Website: home-depot
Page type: address-validator
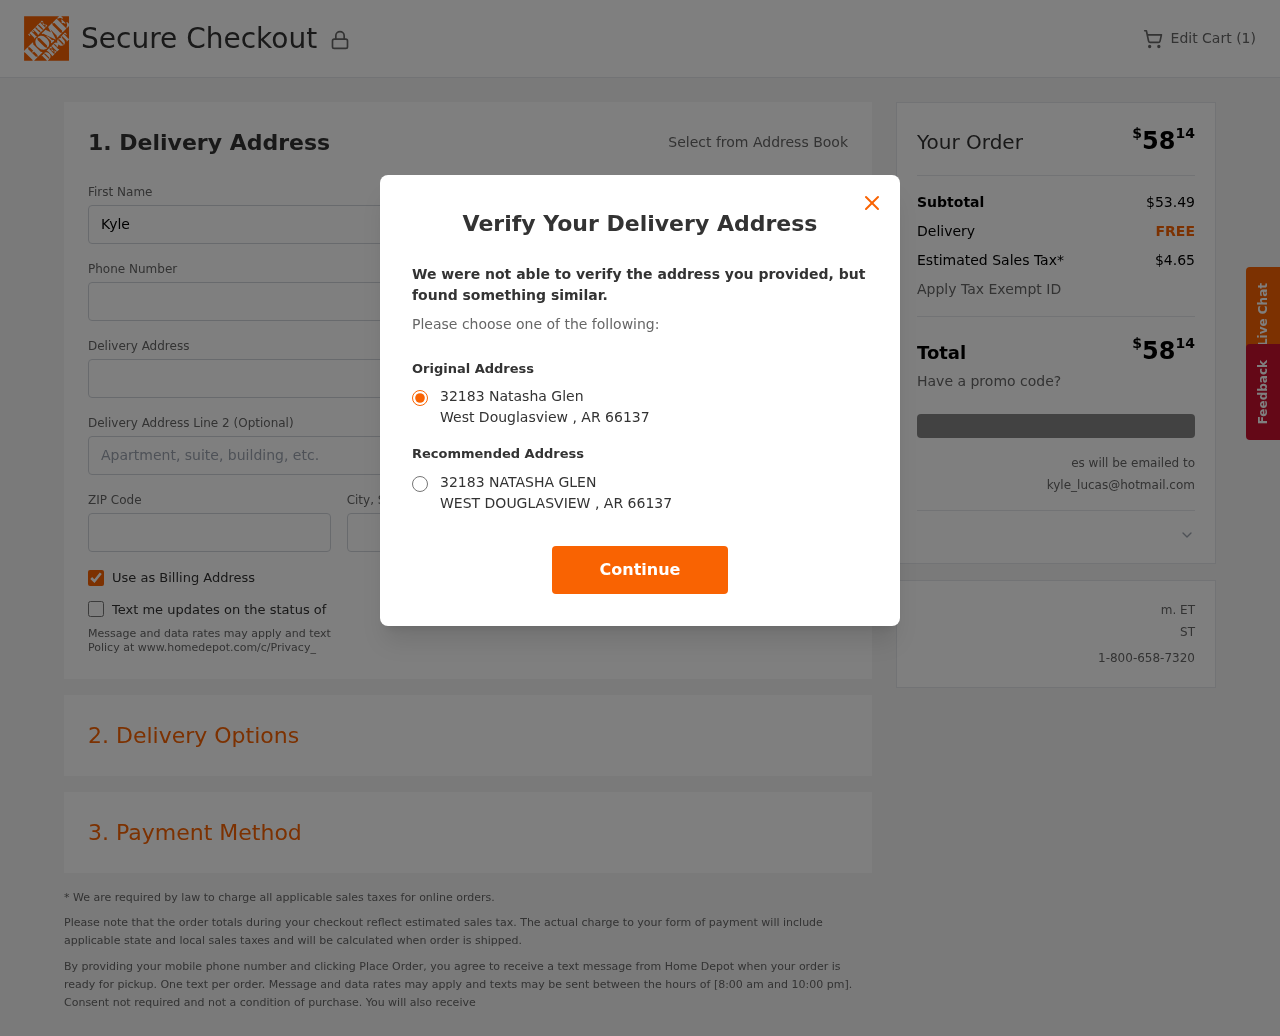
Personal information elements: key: PII_CITY
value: West Douglasview
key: PII_EMAIL
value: kyle_lucas@hotmail.com
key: PII_POSTCODE
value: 66137
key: PII_STATE_ABBR
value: AR
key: PII_STREET
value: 32183 Natasha Glen
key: PII_FIRSTNAME
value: Kyle
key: PII_LASTNAME
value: Lucas
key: PII_PHONE
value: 8312888113
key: PII_CITY_STATE
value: West Douglasview, AR
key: PII_LOCATION25_POSTCODE_EXT
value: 3218
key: PII_LOCATION25_POSTCODE_EXT_NUMERIC
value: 3218
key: PII_CITY_ALT
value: WEST DOUGLASVIEW
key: PII_POSTCODE_FULL
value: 66137
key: PII_POSTCODE_NUMERIC
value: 66137
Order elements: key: ORDER_NUM_ITEMS
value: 1
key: ORDER_TOTAL
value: $5814
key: ORDER_SUBTOTAL
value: $53.49
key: ORDER_SHIPPING_COST
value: FREE
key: ORDER_TAX
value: $4.65